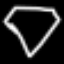
Label: diamond